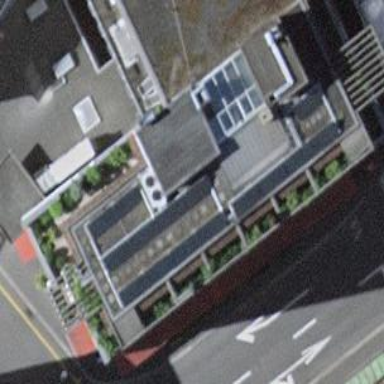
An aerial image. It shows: Hotel building.